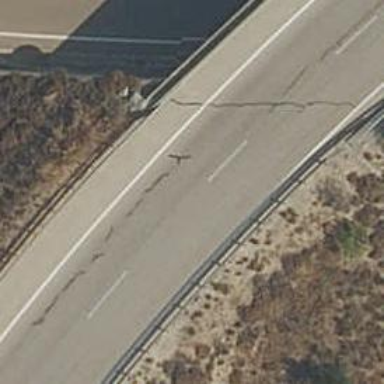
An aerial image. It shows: Bridge on motorway link.